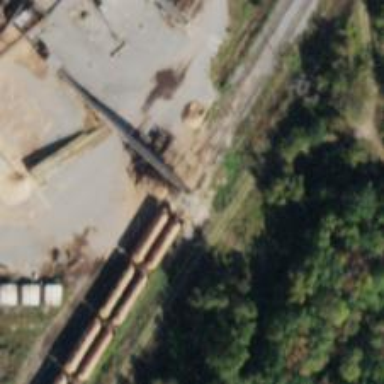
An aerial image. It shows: Loading tower along the railway.